Question: What is the load for a lamp?
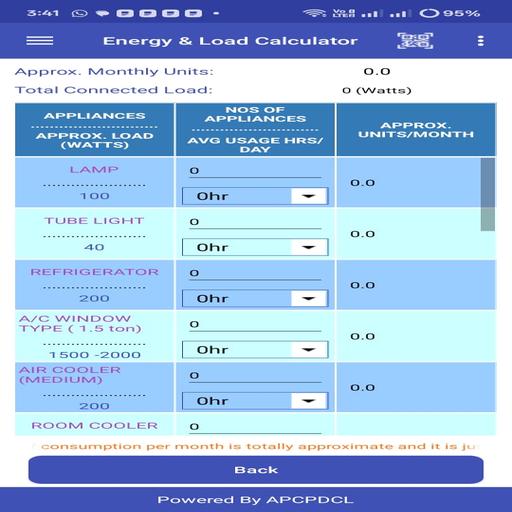
Answer: 100 watts